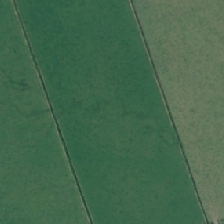
Land cover: high_producing_grassland